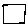
Label: square